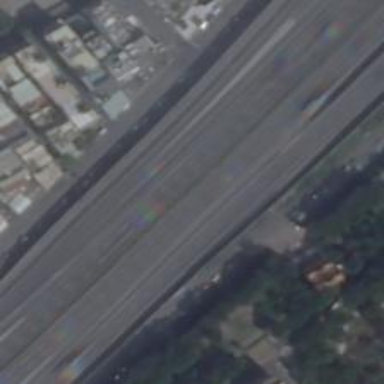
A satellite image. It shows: Motorway link.